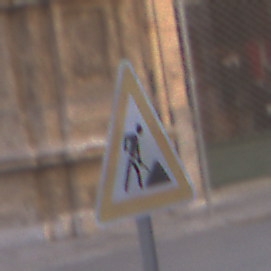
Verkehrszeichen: Arbeitsstelle
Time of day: SunriseSunset
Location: Outdoor (Urban)
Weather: PartlyCloudy
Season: NotSpecified
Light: Natural